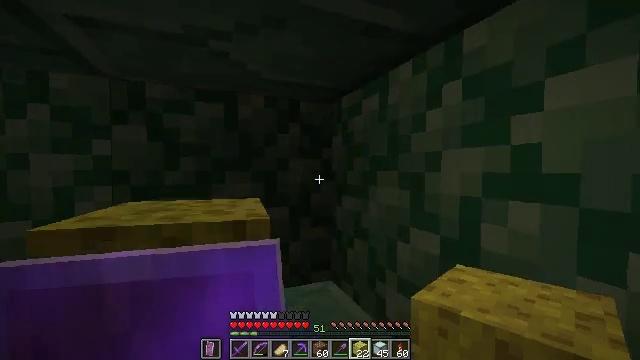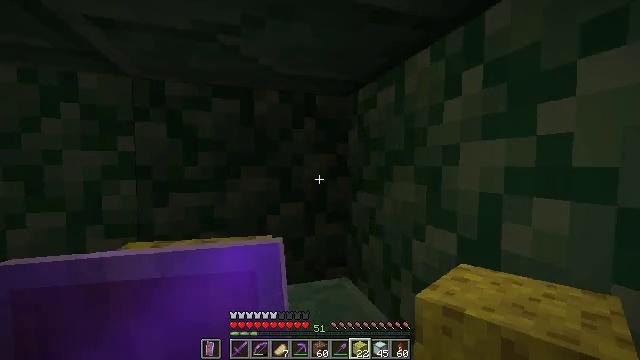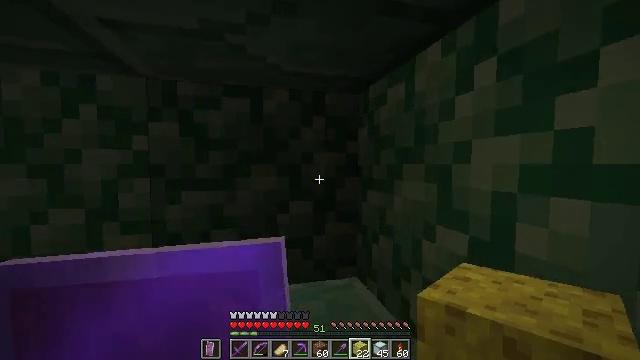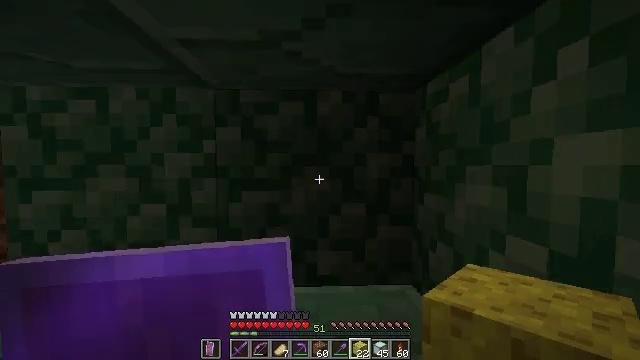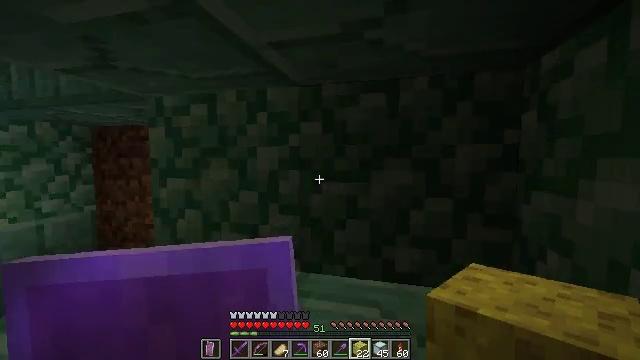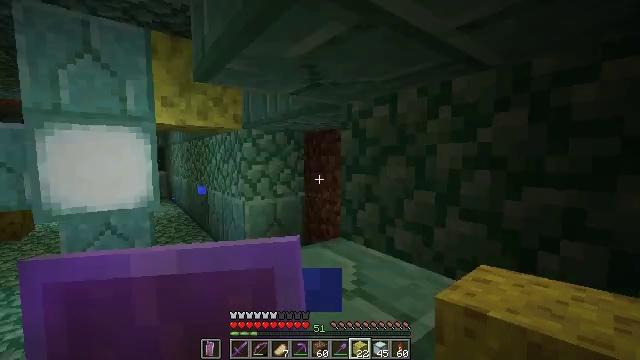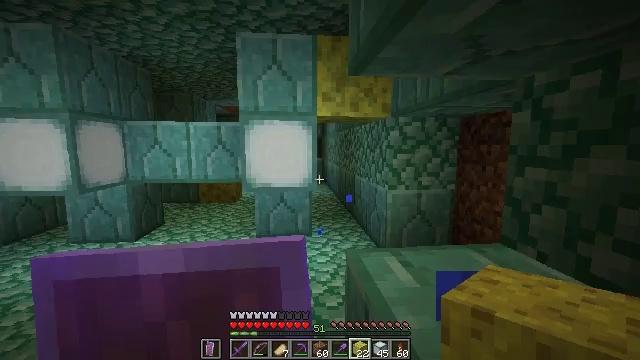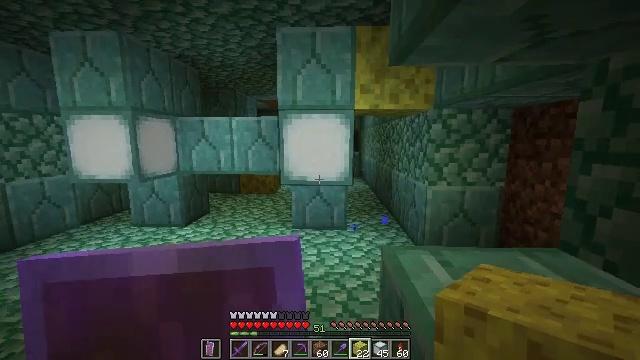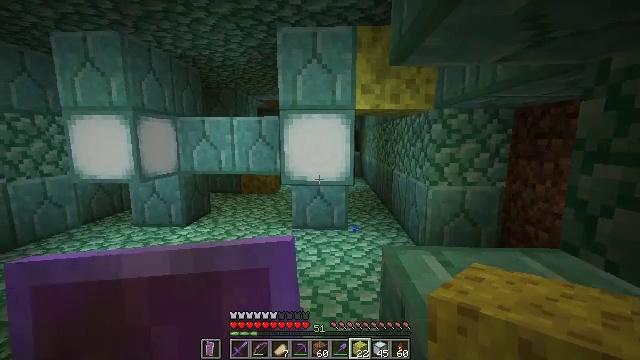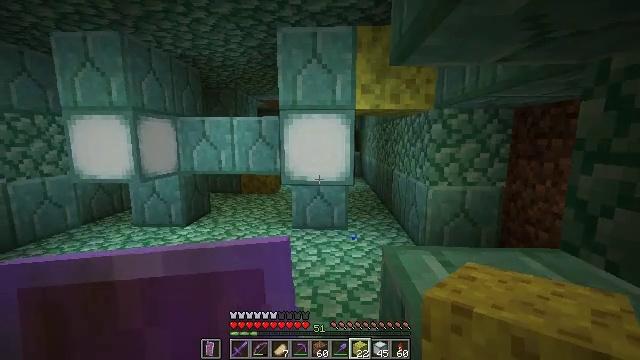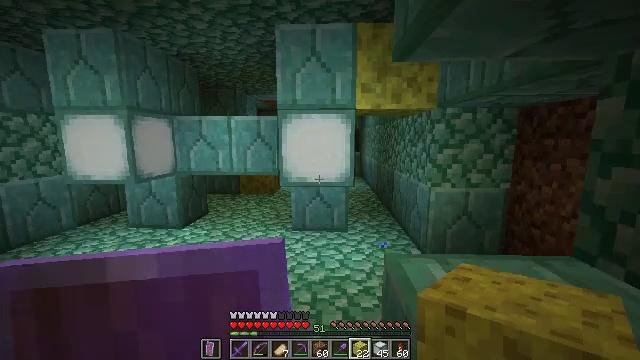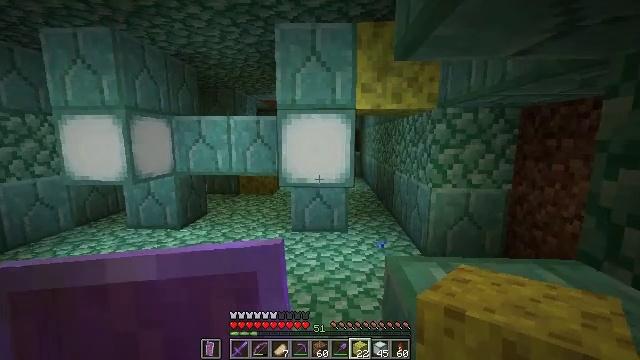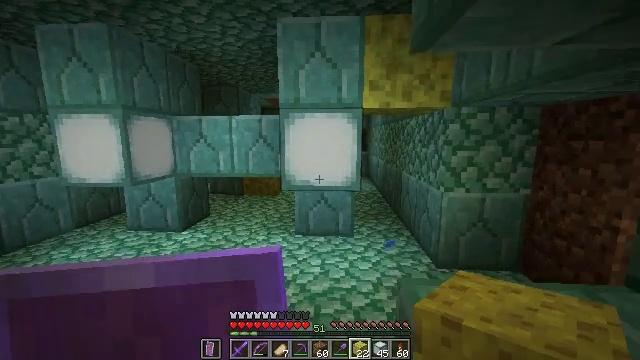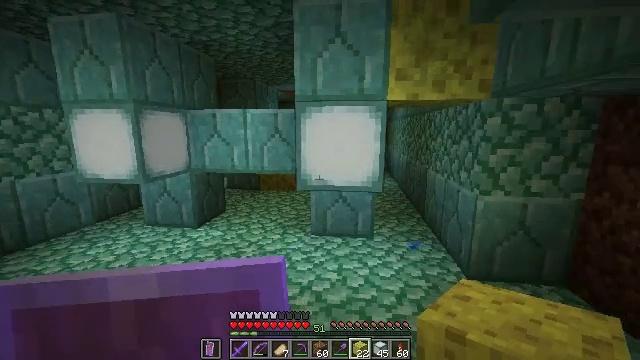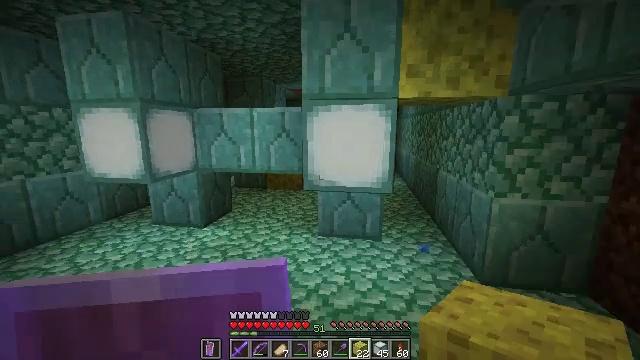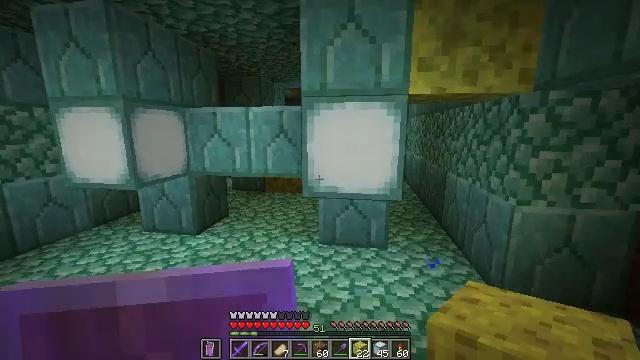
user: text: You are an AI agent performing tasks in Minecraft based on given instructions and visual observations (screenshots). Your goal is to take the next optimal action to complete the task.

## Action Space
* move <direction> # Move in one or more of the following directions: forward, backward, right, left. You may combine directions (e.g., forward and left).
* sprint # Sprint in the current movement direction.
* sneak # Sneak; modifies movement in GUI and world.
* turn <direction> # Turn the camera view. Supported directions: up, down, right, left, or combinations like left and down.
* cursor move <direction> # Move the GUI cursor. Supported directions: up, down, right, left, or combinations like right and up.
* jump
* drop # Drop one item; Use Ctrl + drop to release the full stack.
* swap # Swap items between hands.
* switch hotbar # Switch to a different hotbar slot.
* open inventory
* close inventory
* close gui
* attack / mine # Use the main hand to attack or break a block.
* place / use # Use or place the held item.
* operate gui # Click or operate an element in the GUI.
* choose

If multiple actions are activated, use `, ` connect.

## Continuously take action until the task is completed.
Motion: motion action
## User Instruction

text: Collect the wet sponge after mining.
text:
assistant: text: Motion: turn left
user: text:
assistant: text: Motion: turn left
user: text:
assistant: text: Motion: turn left
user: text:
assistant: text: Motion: turn left and down
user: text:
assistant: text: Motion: turn left
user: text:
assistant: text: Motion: turn left and down
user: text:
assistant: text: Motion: turn left and down
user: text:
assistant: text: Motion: no_op
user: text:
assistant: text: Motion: no_op
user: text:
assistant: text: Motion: move forward
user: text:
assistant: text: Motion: move forward
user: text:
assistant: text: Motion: move forward, turn left
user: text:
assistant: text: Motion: move forward, turn left and down
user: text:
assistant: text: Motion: move forward, turn left
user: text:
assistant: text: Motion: move forward
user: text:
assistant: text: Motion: move forward
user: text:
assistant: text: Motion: move forward, turn right and up
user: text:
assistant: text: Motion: move forward, turn right and up
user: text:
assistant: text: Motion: move forward and move right, turn right and up
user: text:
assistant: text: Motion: move forward and move right, turn right and up
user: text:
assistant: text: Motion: move forward and move right, turn left and up
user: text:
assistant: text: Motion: move forward and move right, turn left and up
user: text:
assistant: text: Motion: move forward and move right, turn left and up
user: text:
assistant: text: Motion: move forward and move right, turn left and up
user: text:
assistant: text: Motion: move forward
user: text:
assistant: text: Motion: turn left and up
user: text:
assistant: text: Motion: no_op
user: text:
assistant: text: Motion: no_op
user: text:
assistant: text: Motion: attack / mine
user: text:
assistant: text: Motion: turn right and up, attack / mine